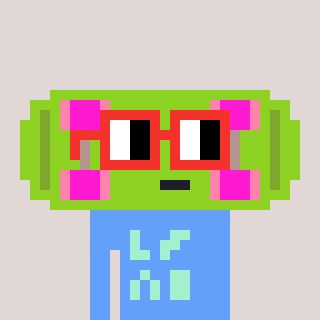
a pixel art character with square red glasses, a skateboard-shaped head and a blue-colored body on a warm background